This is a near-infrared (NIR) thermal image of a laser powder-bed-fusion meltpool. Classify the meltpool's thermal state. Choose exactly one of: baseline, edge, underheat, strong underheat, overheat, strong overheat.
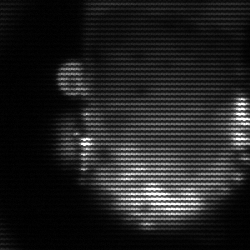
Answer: baseline